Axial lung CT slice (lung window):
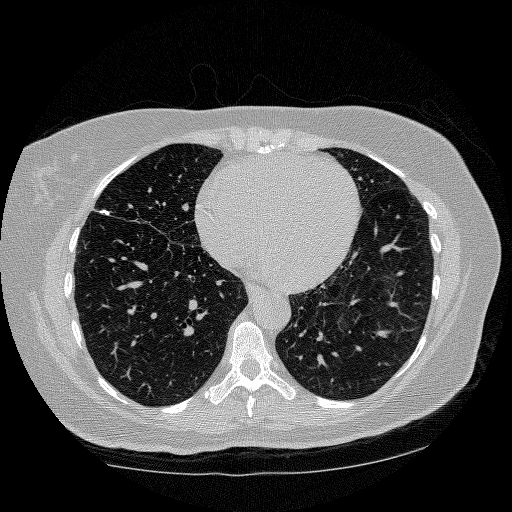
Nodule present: no